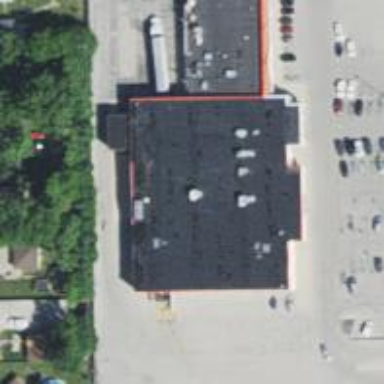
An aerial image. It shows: Supermarket.